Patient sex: M
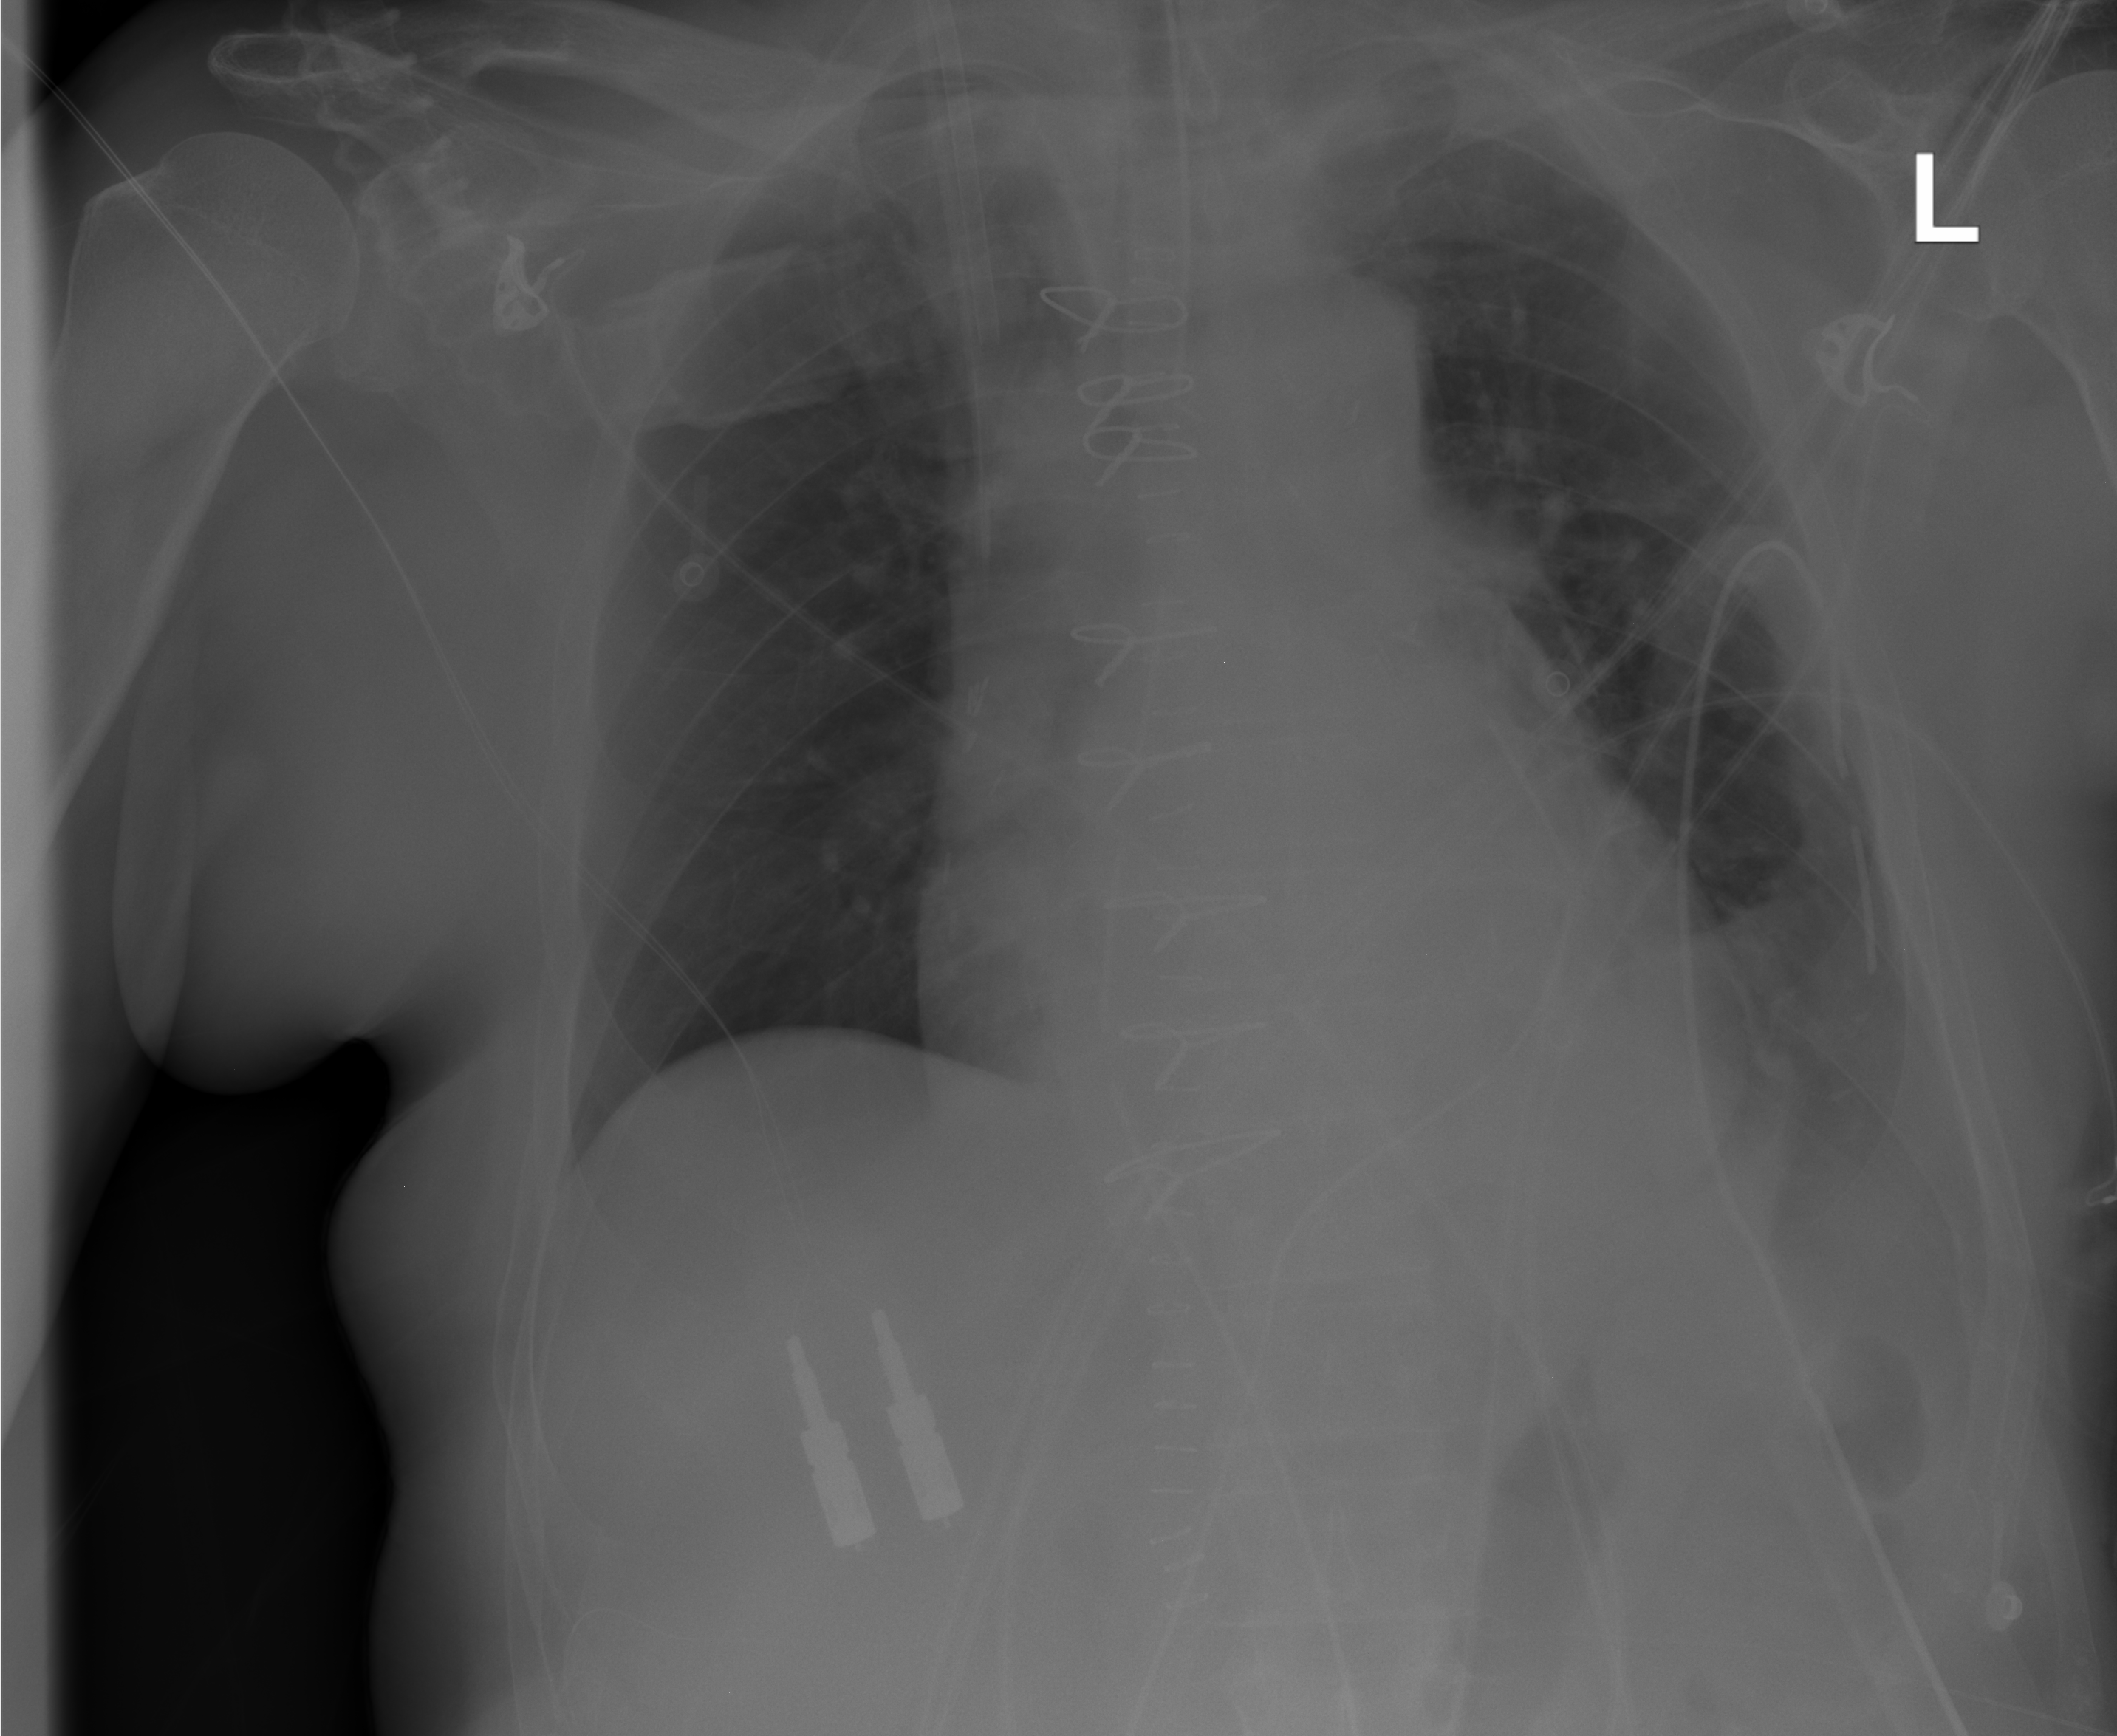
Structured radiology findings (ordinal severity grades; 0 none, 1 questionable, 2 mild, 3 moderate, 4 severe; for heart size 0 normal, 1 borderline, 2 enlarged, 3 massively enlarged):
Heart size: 2
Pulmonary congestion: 2
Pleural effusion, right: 0
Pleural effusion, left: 2
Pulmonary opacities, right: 0
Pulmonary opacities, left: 0
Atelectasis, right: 0
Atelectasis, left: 2